Question: i need your help! I have a random amount of divs placed between themselves.
'''
<div id="items">
<div class="item">Item description</div>
<div class="item">Item description</div>
<div class="item">Item description</div>
<div class="item">Item description</div>
</div>
'''
Each of the has a different height and i have to calculate the distance between them. It is really important that the distance is from each middle point of each item.
Thanks in advance!
Maybe my image will it explain better than my horrible english :)

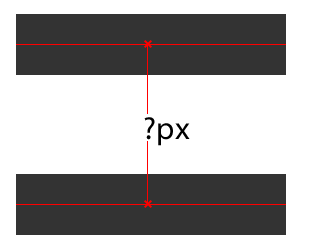
Answer: Oh my gosh! Sometimes it is easier than you might think!
'''
var currentCenterPoint = $('.current').outerHeight() / 2;
var nextCenterPoint = $('.current').next().outerHeight() / 2;
var amount = (currentCenterPoint + nextCenterPoint);
'''